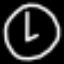
Label: clock